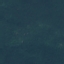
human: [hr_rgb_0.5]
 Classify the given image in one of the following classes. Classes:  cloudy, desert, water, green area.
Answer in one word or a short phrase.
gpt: green area